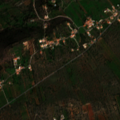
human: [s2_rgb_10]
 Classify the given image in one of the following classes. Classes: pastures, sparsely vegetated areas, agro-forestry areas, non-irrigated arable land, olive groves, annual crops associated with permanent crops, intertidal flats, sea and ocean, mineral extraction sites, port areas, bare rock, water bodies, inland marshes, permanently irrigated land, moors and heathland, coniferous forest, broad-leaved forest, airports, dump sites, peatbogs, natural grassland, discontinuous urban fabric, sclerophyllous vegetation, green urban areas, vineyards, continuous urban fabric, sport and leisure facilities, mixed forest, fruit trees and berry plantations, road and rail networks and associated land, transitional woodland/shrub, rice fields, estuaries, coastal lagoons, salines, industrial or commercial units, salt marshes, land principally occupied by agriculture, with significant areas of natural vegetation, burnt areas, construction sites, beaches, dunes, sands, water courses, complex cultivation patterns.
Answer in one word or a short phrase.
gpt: fruit trees and berry plantations, annual crops associated with permanent crops, sclerophyllous vegetation